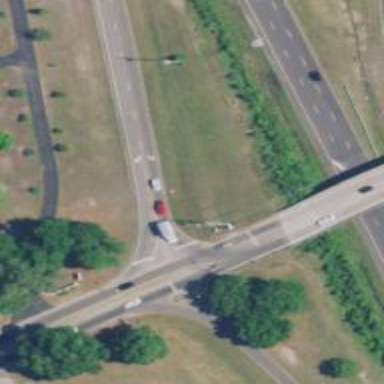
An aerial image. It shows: Trunk link highway.